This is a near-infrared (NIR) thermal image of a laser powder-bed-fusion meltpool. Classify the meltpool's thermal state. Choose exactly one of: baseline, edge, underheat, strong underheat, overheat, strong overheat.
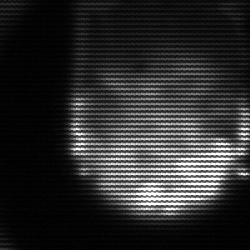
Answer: strong underheat